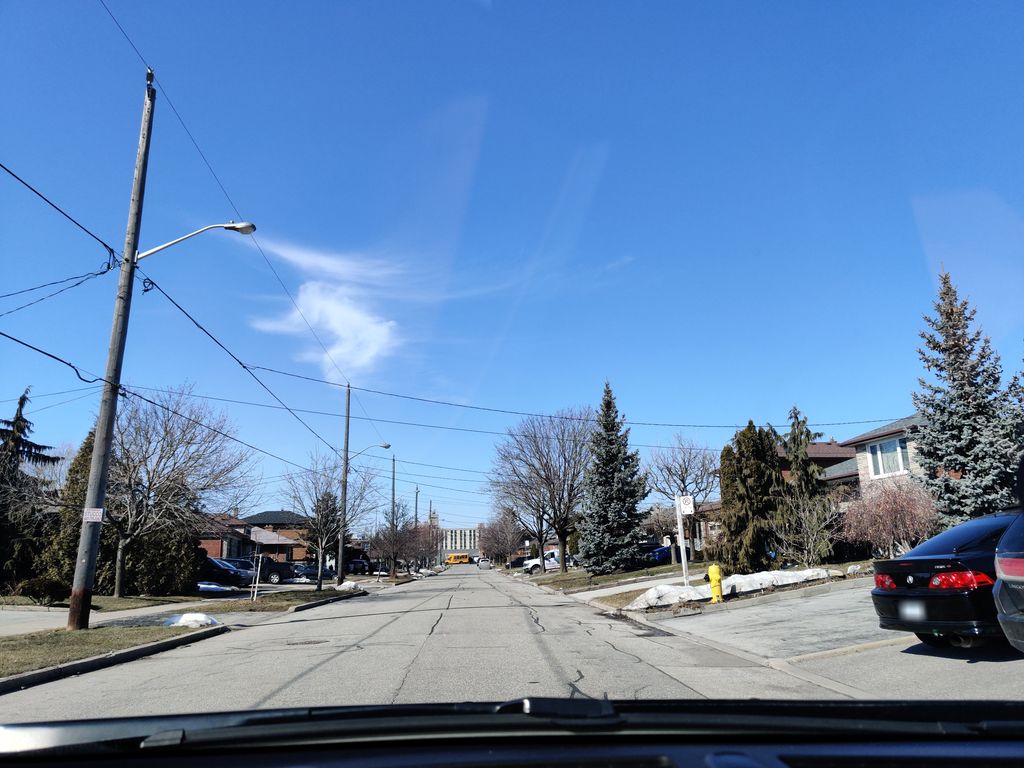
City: toronto